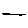
Label: line